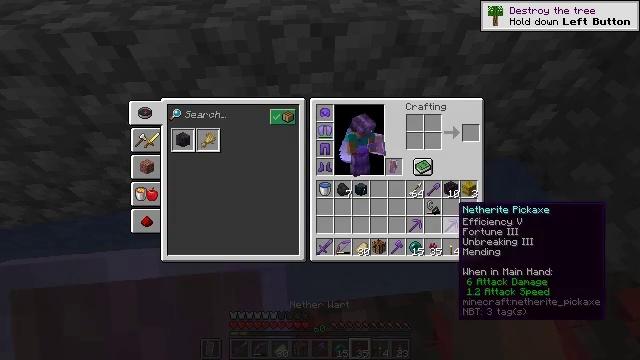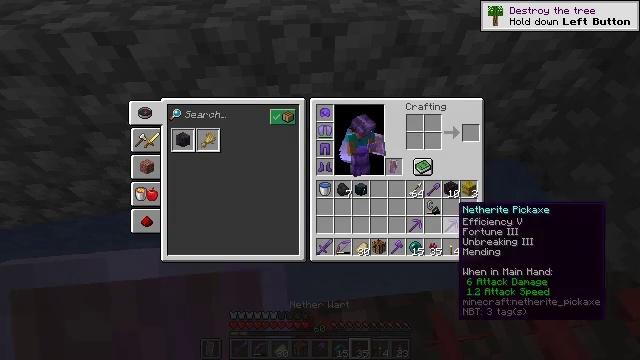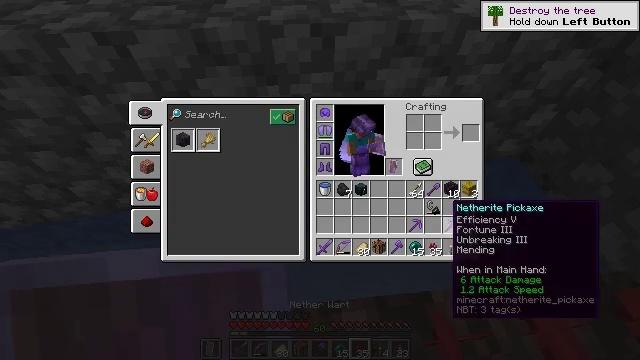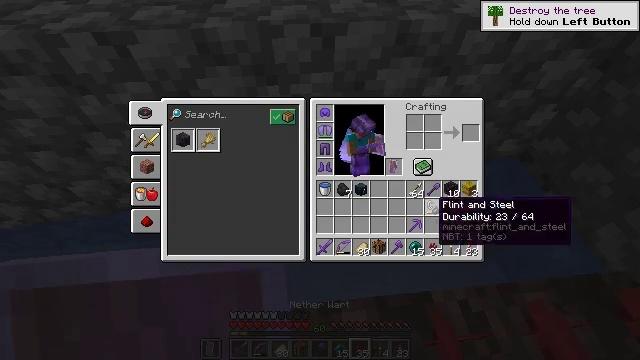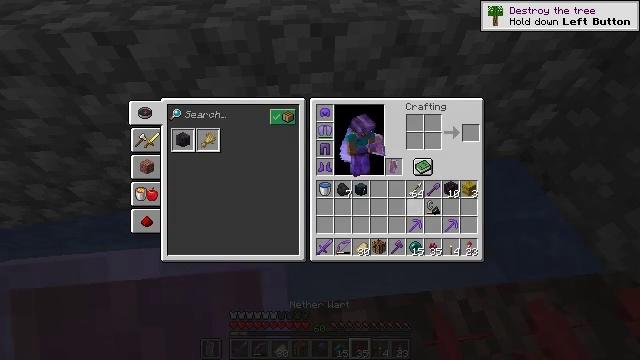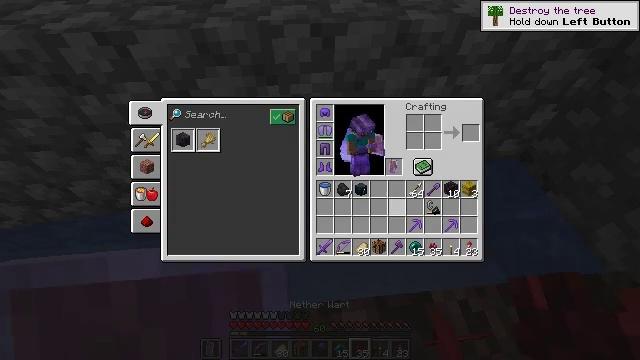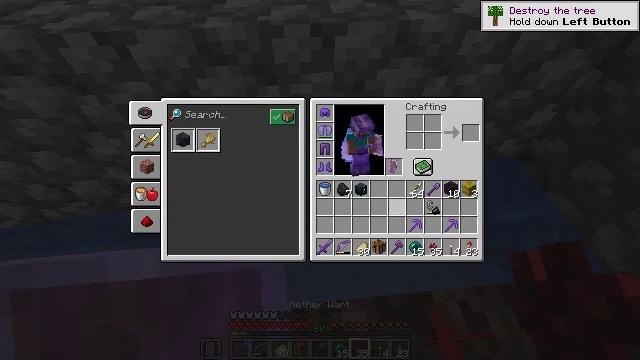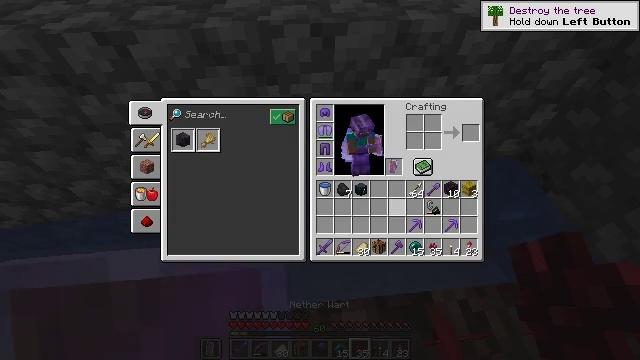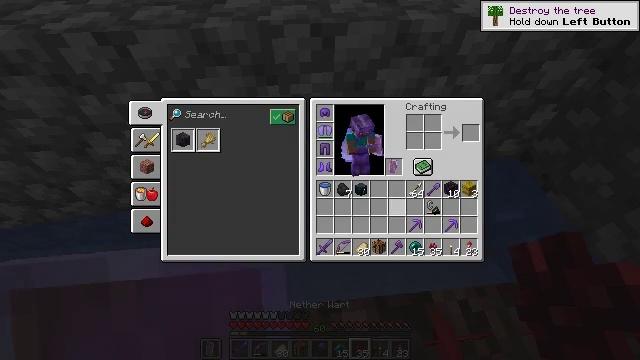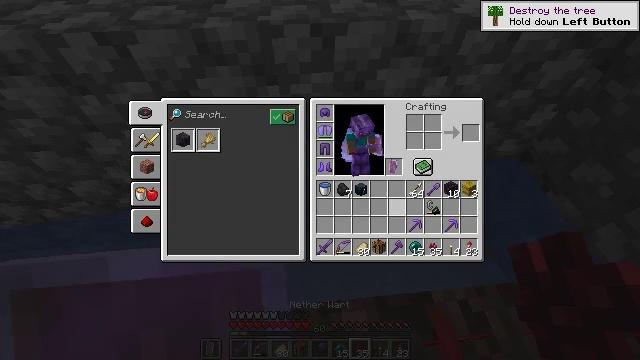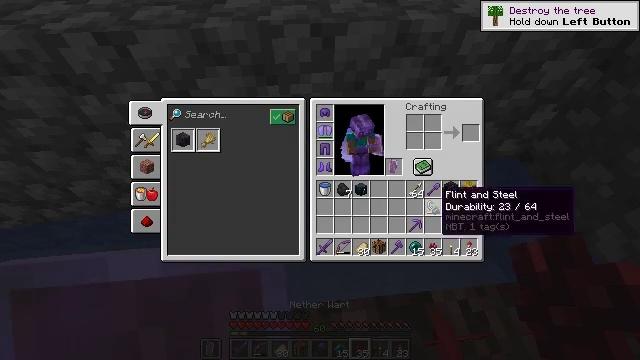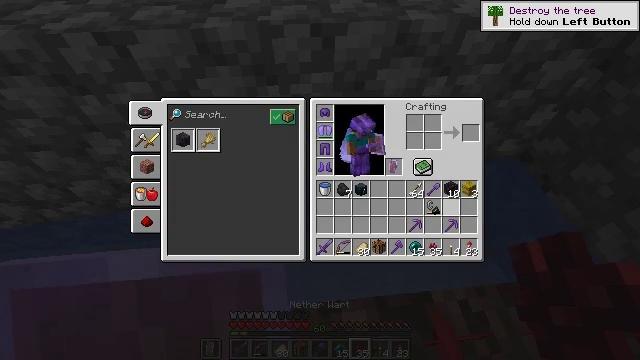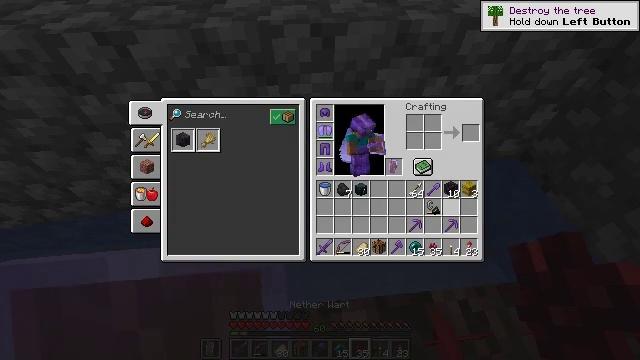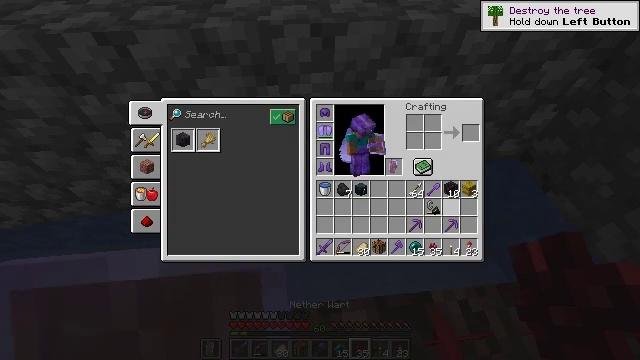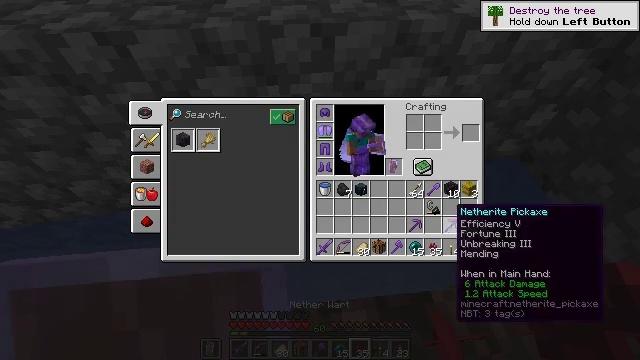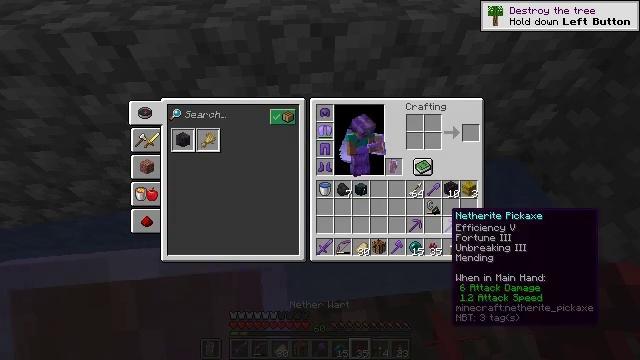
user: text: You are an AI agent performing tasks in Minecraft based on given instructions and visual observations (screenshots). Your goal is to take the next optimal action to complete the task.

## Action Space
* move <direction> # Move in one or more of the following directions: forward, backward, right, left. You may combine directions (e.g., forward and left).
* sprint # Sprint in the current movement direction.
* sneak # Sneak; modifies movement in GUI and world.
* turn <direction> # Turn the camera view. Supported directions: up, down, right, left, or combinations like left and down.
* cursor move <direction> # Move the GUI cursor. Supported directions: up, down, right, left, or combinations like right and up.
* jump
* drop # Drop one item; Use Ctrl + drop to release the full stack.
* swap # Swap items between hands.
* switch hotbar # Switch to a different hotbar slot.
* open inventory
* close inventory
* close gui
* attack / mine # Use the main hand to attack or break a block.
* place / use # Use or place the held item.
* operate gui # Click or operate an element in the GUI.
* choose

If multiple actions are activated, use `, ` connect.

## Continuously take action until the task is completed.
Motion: motion action
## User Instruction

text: drop nether wart
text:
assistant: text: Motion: no_op
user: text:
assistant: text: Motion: no_op
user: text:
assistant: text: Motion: turn left
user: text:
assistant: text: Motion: turn left
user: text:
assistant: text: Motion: turn left
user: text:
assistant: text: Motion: no_op
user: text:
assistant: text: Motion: no_op
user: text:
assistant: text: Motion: no_op
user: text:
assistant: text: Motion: no_op
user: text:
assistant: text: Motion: turn right
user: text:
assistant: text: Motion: turn right
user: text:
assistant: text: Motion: no_op
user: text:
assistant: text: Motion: no_op
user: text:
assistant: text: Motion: turn down
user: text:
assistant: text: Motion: no_op
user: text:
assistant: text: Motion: turn left
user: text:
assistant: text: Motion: turn down
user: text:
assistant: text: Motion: no_op
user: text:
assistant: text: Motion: no_op
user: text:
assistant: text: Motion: no_op
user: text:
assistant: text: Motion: no_op
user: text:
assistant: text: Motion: attack / mine
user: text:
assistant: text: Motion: attack / mine
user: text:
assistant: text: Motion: attack / mine
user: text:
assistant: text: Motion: attack / mine
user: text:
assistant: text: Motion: turn right and up
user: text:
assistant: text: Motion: turn right and up
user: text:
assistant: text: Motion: turn right and up
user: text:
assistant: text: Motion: turn right and up
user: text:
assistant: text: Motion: turn right and up